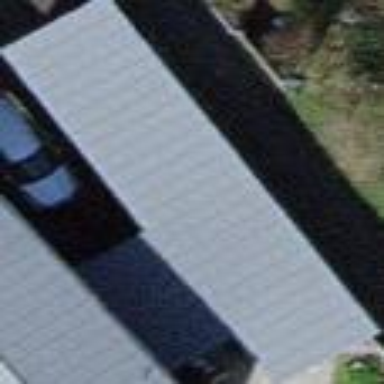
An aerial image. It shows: View of roof of building.